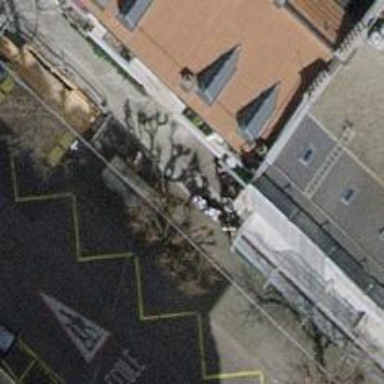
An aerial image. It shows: Asphalt platform for public transport with shelter.